RGB frame:
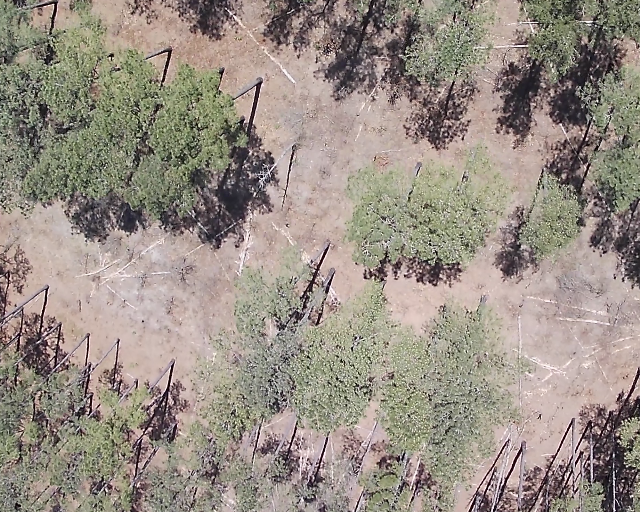
Thermal frame:
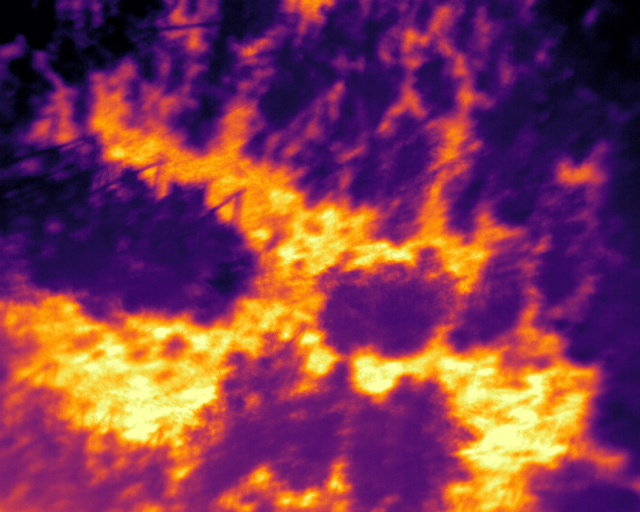
Captured: 2026-02-27 02:36:34
Pixels at or above 80 °C: 0 (fraction of frame: 0)